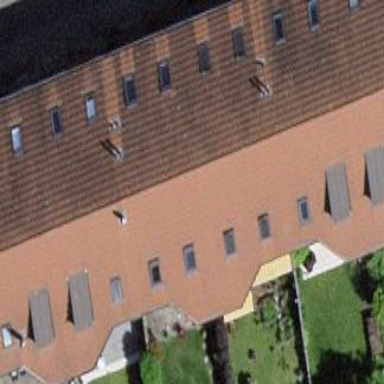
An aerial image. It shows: Terrace building.